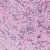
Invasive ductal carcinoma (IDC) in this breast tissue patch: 1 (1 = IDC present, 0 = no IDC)